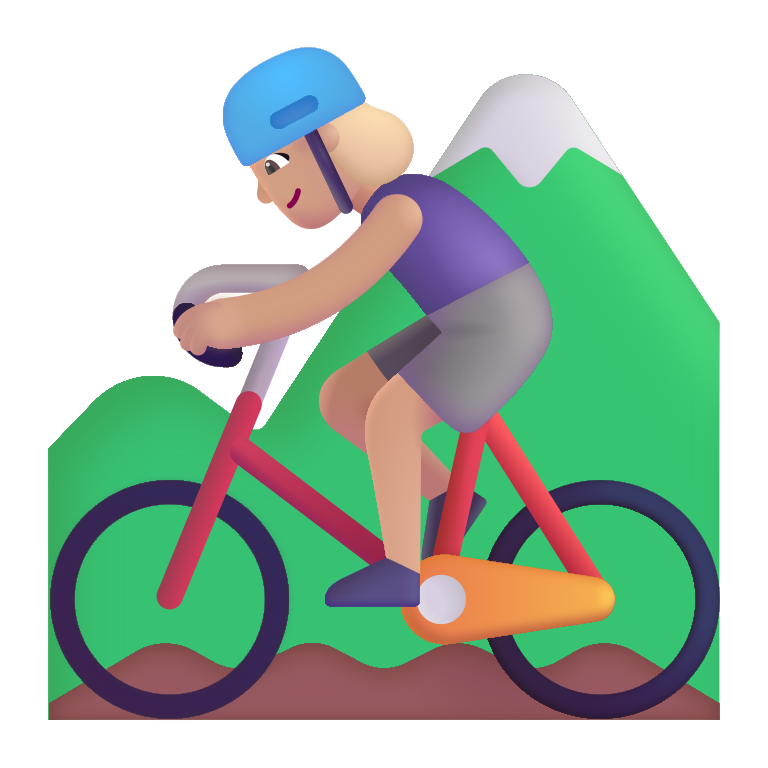
woman mountain biking color  light